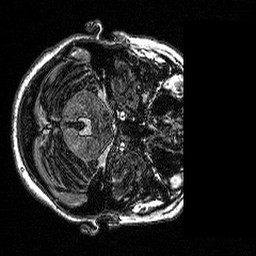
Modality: MP2RAGE
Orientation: axial
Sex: female
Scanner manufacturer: siemens
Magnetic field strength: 3 T
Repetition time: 5 s
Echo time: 0.00292 s